Field crop: maize
Growth stage: 2
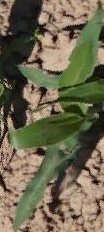
Species: maize